Question: Hi Is there any way to get first day and last day of each week of Kendo Calendar? Like below?

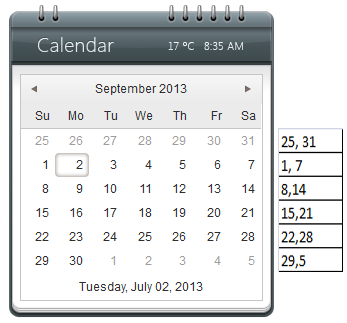
Answer: You can do it using jQuery as:
'''
// Create calendar
var cal = $("#cal").kendoCalendar({}).data("kendoCalendar");
// Print first and last date on each row
$("tbody > tr", cal._table).each(function(idx, elem) {
console.log($("td:first", elem).text(), $("td:last", elem).text());
})
'''
What I do is get the table that represents the calendar 'cal._table' and the iterate on each row of the body of the table.
Then I extract the text of the first and last cell of the row.
Running example here : <URL>